Question: If I have a struct instanceData:
'''
struct InstanceData
{
unsigned usedInstances;
unsigned allocatedInstances;
void* buffer;
Entity* entity;
std::vector<float> *vertices;
};
'''
And I allocate enough memory for an Entity and std::vector:
'''
newData.buffer = size * (sizeof(Entity) + sizeof(std::vector<float>)); // Pseudo code
newData.entity = (Entity *)(newData.buffer);
newData.vertices = (std::vector<float> *)(newData.entity + size);
'''
And then attempt to copy a vector of any size to it:
'''
SetVertices(unsigned i, std::vector<float> vertices)
{
instanceData.vertices[i] = vertices;
}
'''
I get an Access Violation Reading location error.
I've chopped up my code to make it concise, but it's based on <URL>. With this in mind, I'm assuming it's having issues because it doesn't know what size the vector is going to scale to. However, I thought the vectors might increase along another dimension, like this?:

Am I wrong? Either way, ?
And yes, <URL>. That's besides the point. I'm trying to do something different.
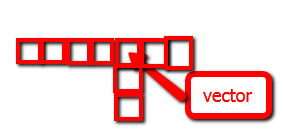
Answer: It looks like you want InstanceData.buffer to have the actual memory space which is allocated/deallocated/accessed by other things. The entity and vertices pointers then point into this space. But by trying to use std::vector, you are mixing up two completely incompatible approaches.
1) You can do this with the language and the standard library, which means no raw pointers, no "new", no "sizeof".
'''
struct Point {float x; float y;} // usually this is int, not float
struct InstanceData {
Entity entity;
std::vector<Point> vertices;
}
'''
This is the way I would recommend. If you need to output to a specific binary format for serialization, just handle that in the save method.
2) You can manage the memory internal to the class, using oldschool C, which means using N*sizeof(float) for the vertices. Since this will be extremely error prone for a new programmer (and still rough for vets), you must make all of this private to class InstanceData, and do not allow any code outside InstanceData to manage them. Use unit tests. Provide public getter functions. I've done stuff like this for data structures that go across the network, or when reading/writing files with a specified format (Tiff, pgp, z39.50). But just to store in memory using difficult data structures -- no way.
Some other questions you asked:
How do I allocate memory for std::vector?
You don't. The vector allocates its own memory, and manages it. You can tell it to resize() or reserve() space, or push_back, but it will handle it. Look at <URL>
How do I allocate memory for a vector [sic] in a buffer like this?
You seem to be thinking of an array. You're way off with your pseudo code so far, so you really need to work your way up through a tutorial. You have to allocate with "new". I could post some starter code for this, if you really need, which I would edit into the answer here.
Also, you said something about vector increasing along another dimension. Vectors are one dimensional. You can make a vector of vectors, but let's not get into that.
edit addendum:
The basic idea with a megabuffer is that you allocate all the required space in the buffer, then you initialize the values, then you use it through the getters.
The data layout is "Header, Entity1, Entity2, ..., EntityN"
'''
// I did not check this code in a compiler, sorry, need to get to work soon
MegaBuffer::MegaBuffer() {AllocateBuffer(0);}
MegaBuffer::~MegaBuffer() {ReleaseBuffer();}
MegaBuffer::AllocateBuffer(size_t size /*, whatever is needed for the header*/){
if (nullptr!=buffer)
ReleaseBuffer();
size_t total_bytes = sizeof(Header) + count * sizeof(Entity)
buffer = new unsigned char [total_bytes];
header = buffer;
// need to set up the header
header->count = 0;
header->allocated = size;
// set up internal pointer
entity = buffer + sizeof(Header);
}
MegaBuffer::ReleaseBuffer(){
delete [] buffer;
}
Entity* MegaBuffer::operator<URL> {return entity[n];}
'''
The header is always a fixed size, and appears exactly once, and tells you how many entities you have. In your case there's no header because you are using member variables "usedInstances" and "allocatednstances" instead. So you do sort of have a header but it is not part of the allocated buffer. But you don't want to allocate 0 bytes, so just set usedInstances=0; allocatedInstances=0; buffer=nullptr;
I did not code for changing the size of the buffer, because the bitsquid ECS example covers that, but he doesn't show the first time initialization. Make sure you initialize n and allocated, and assign meaningful values for each entity before you use them.
You are not doing the bitsquid ECS the same as the link you posted. In that, he has several different objects of fixed size in parallel arrays. There is an entity, its mass, its position, etc. So entity[4] is an entity which has mass equal to "mass[4]" and its acceleration is "acceleration[4]". This uses pointer arithmetic to access array elements. (built in array, NOT std::Array, NOT std::vector)
The data layout is "Entity1, Entity2, ..., EntityN, mass1, mass2, ..., massN, position1, position2, ..., positionN, velocity1 ... " you get the idea.
If you read the article, you'll notice he says basically the same thing everyone else said about the standard library. You can use an std container to store each of these arrays, OR you can allocate one megabuffer and use pointers and "built in array" math to get to the exact memory location within that buffer for each item. In the classic faux-pas, he even says "This avoids any hidden overheads that might exist in the Array class and we only have a single allocation to keep track of." But you don't know if this is faster or slower than std::Array, and you're introducing a lot of bugs and extra development time dealing with raw pointers.